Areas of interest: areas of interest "Scenic Spot"
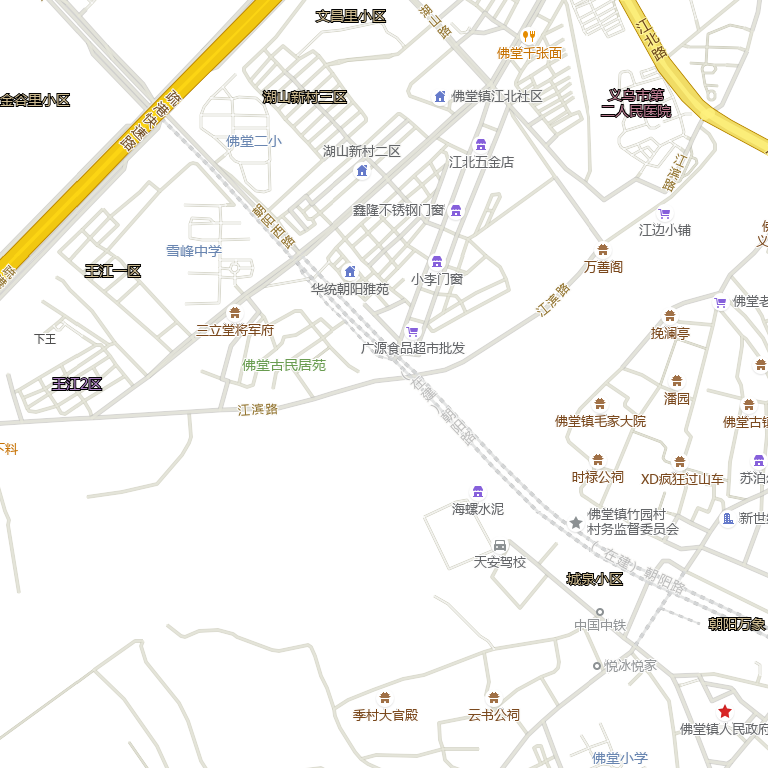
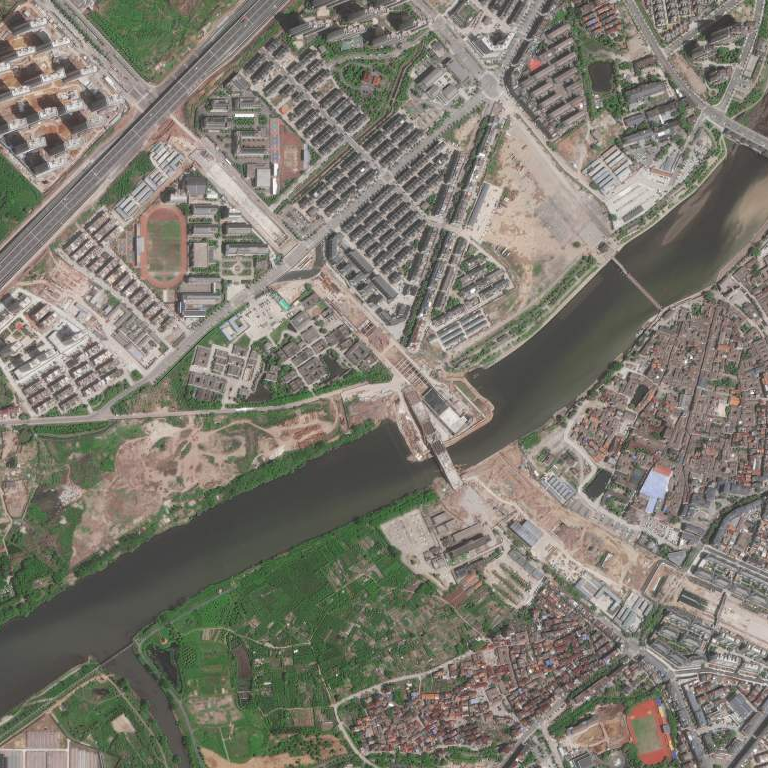